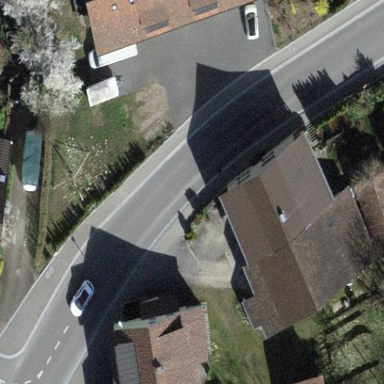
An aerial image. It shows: Building with tile roof.